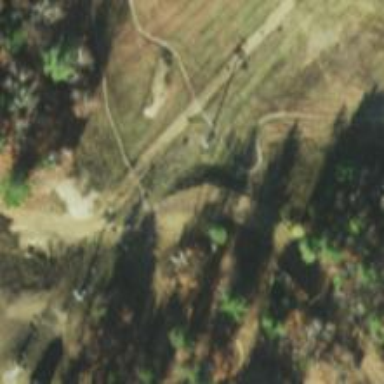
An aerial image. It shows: Intermediate level nordic skiing trail.